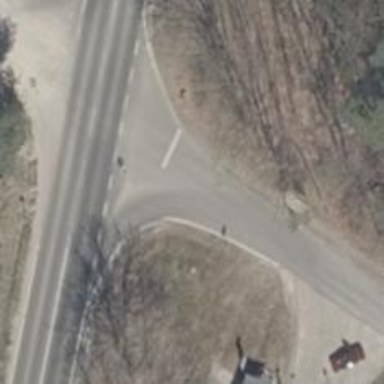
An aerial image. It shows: Stop road.